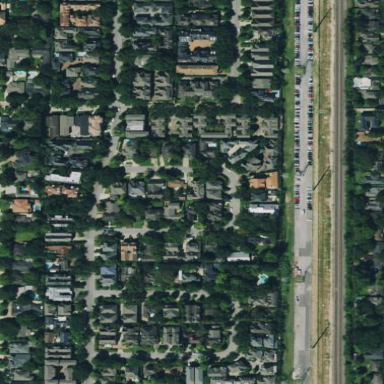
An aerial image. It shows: Residential area composed of single-family homes.